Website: lowes
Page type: payment
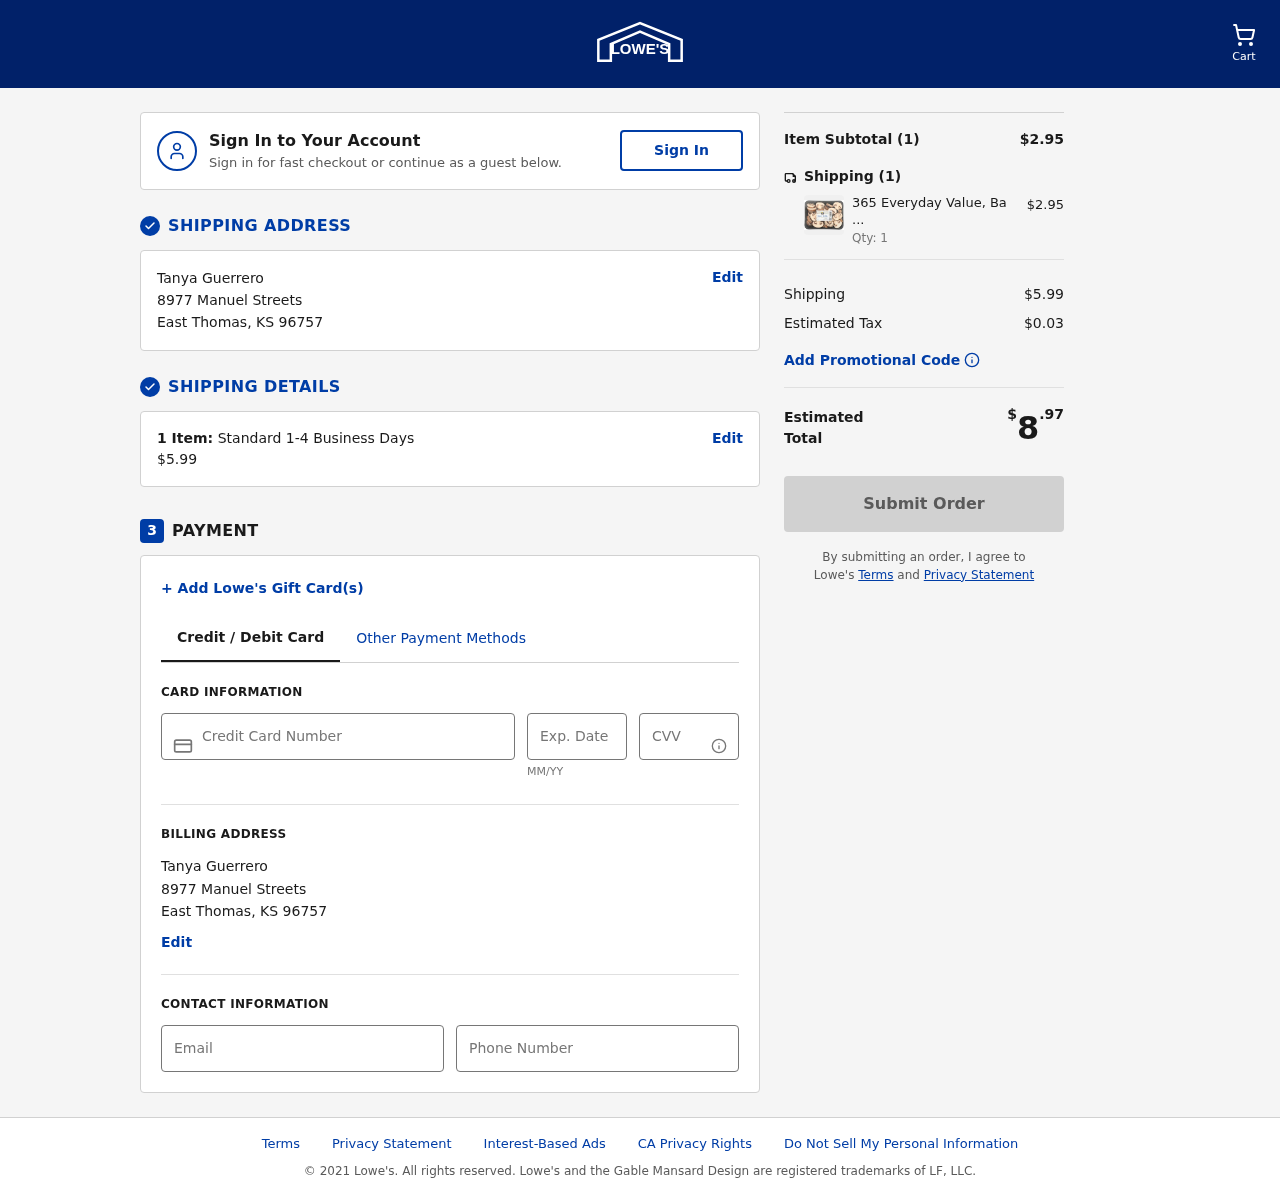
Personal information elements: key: PII_CARD_CVV
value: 220
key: PII_CARD_EXPIRY
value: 08/29
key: PII_CARD_NUMBER
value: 4645 8784 4093 2079
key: PII_CITY
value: East Thomas
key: PII_EMAIL
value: tanya.guerrero@gmail.com
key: PII_FULLNAME
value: Tanya Guerrero
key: PII_PHONE
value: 5675311796
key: PII_POSTCODE
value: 96757
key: PII_STATE_ABBR
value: KS
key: PII_STREET
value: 8977 Manuel Streets
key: PII_FULLNAME2
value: Tanya Guerrero
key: PII_STREET2
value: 8977 Manuel Streets
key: PII_CITY2
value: East Thomas
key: PII_STATE_ABBR2
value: KS
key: PII_POSTCODE2
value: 96757
Product elements: key: PRODUCT1_NAME
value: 365 Everyday Value, Baby Bella Sliced Mushrooms, 8 oz
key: PRODUCT1_PRICE
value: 2.95
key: PRODUCT1_QUANTITY
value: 1
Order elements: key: ORDER_NUM_ITEMS
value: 1
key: ORDER_SHIPPING_COST
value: $5.99
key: ORDER_NUM_ITEMS2
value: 1
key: ORDER_SUBTOTAL
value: $2.95
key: ORDER_NUM_ITEMS3
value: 1
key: ORDER_SHIPPING_COST2
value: $5.99
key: ORDER_TAX
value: $0.03
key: ORDER_TOTAL
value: $8.97